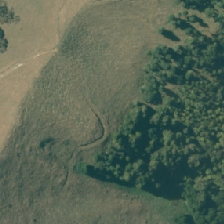
Land cover: indigenous_forest